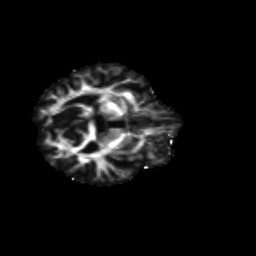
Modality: FA
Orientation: axial
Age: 77
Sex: female
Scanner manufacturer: siemens
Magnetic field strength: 3 T
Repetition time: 4.71 s
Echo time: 0.0906 s